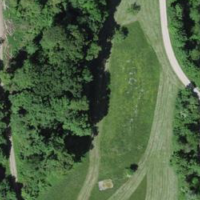
EUNIS habitat code: 25
Species observed at this site:
Clematis vitalba